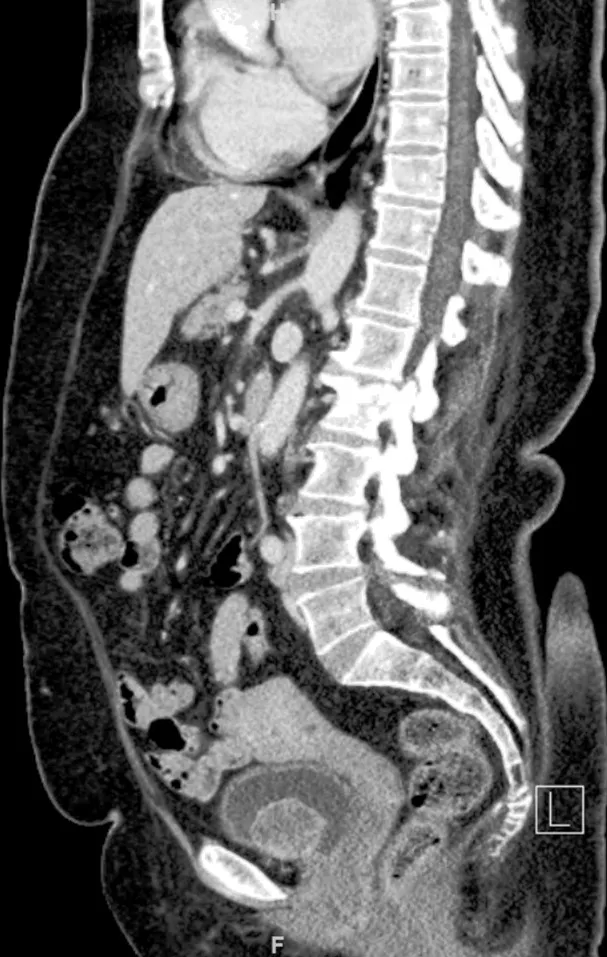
Sagittal reconstructed CT scan image showing bladder mass.
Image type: radiology (ct)